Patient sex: M
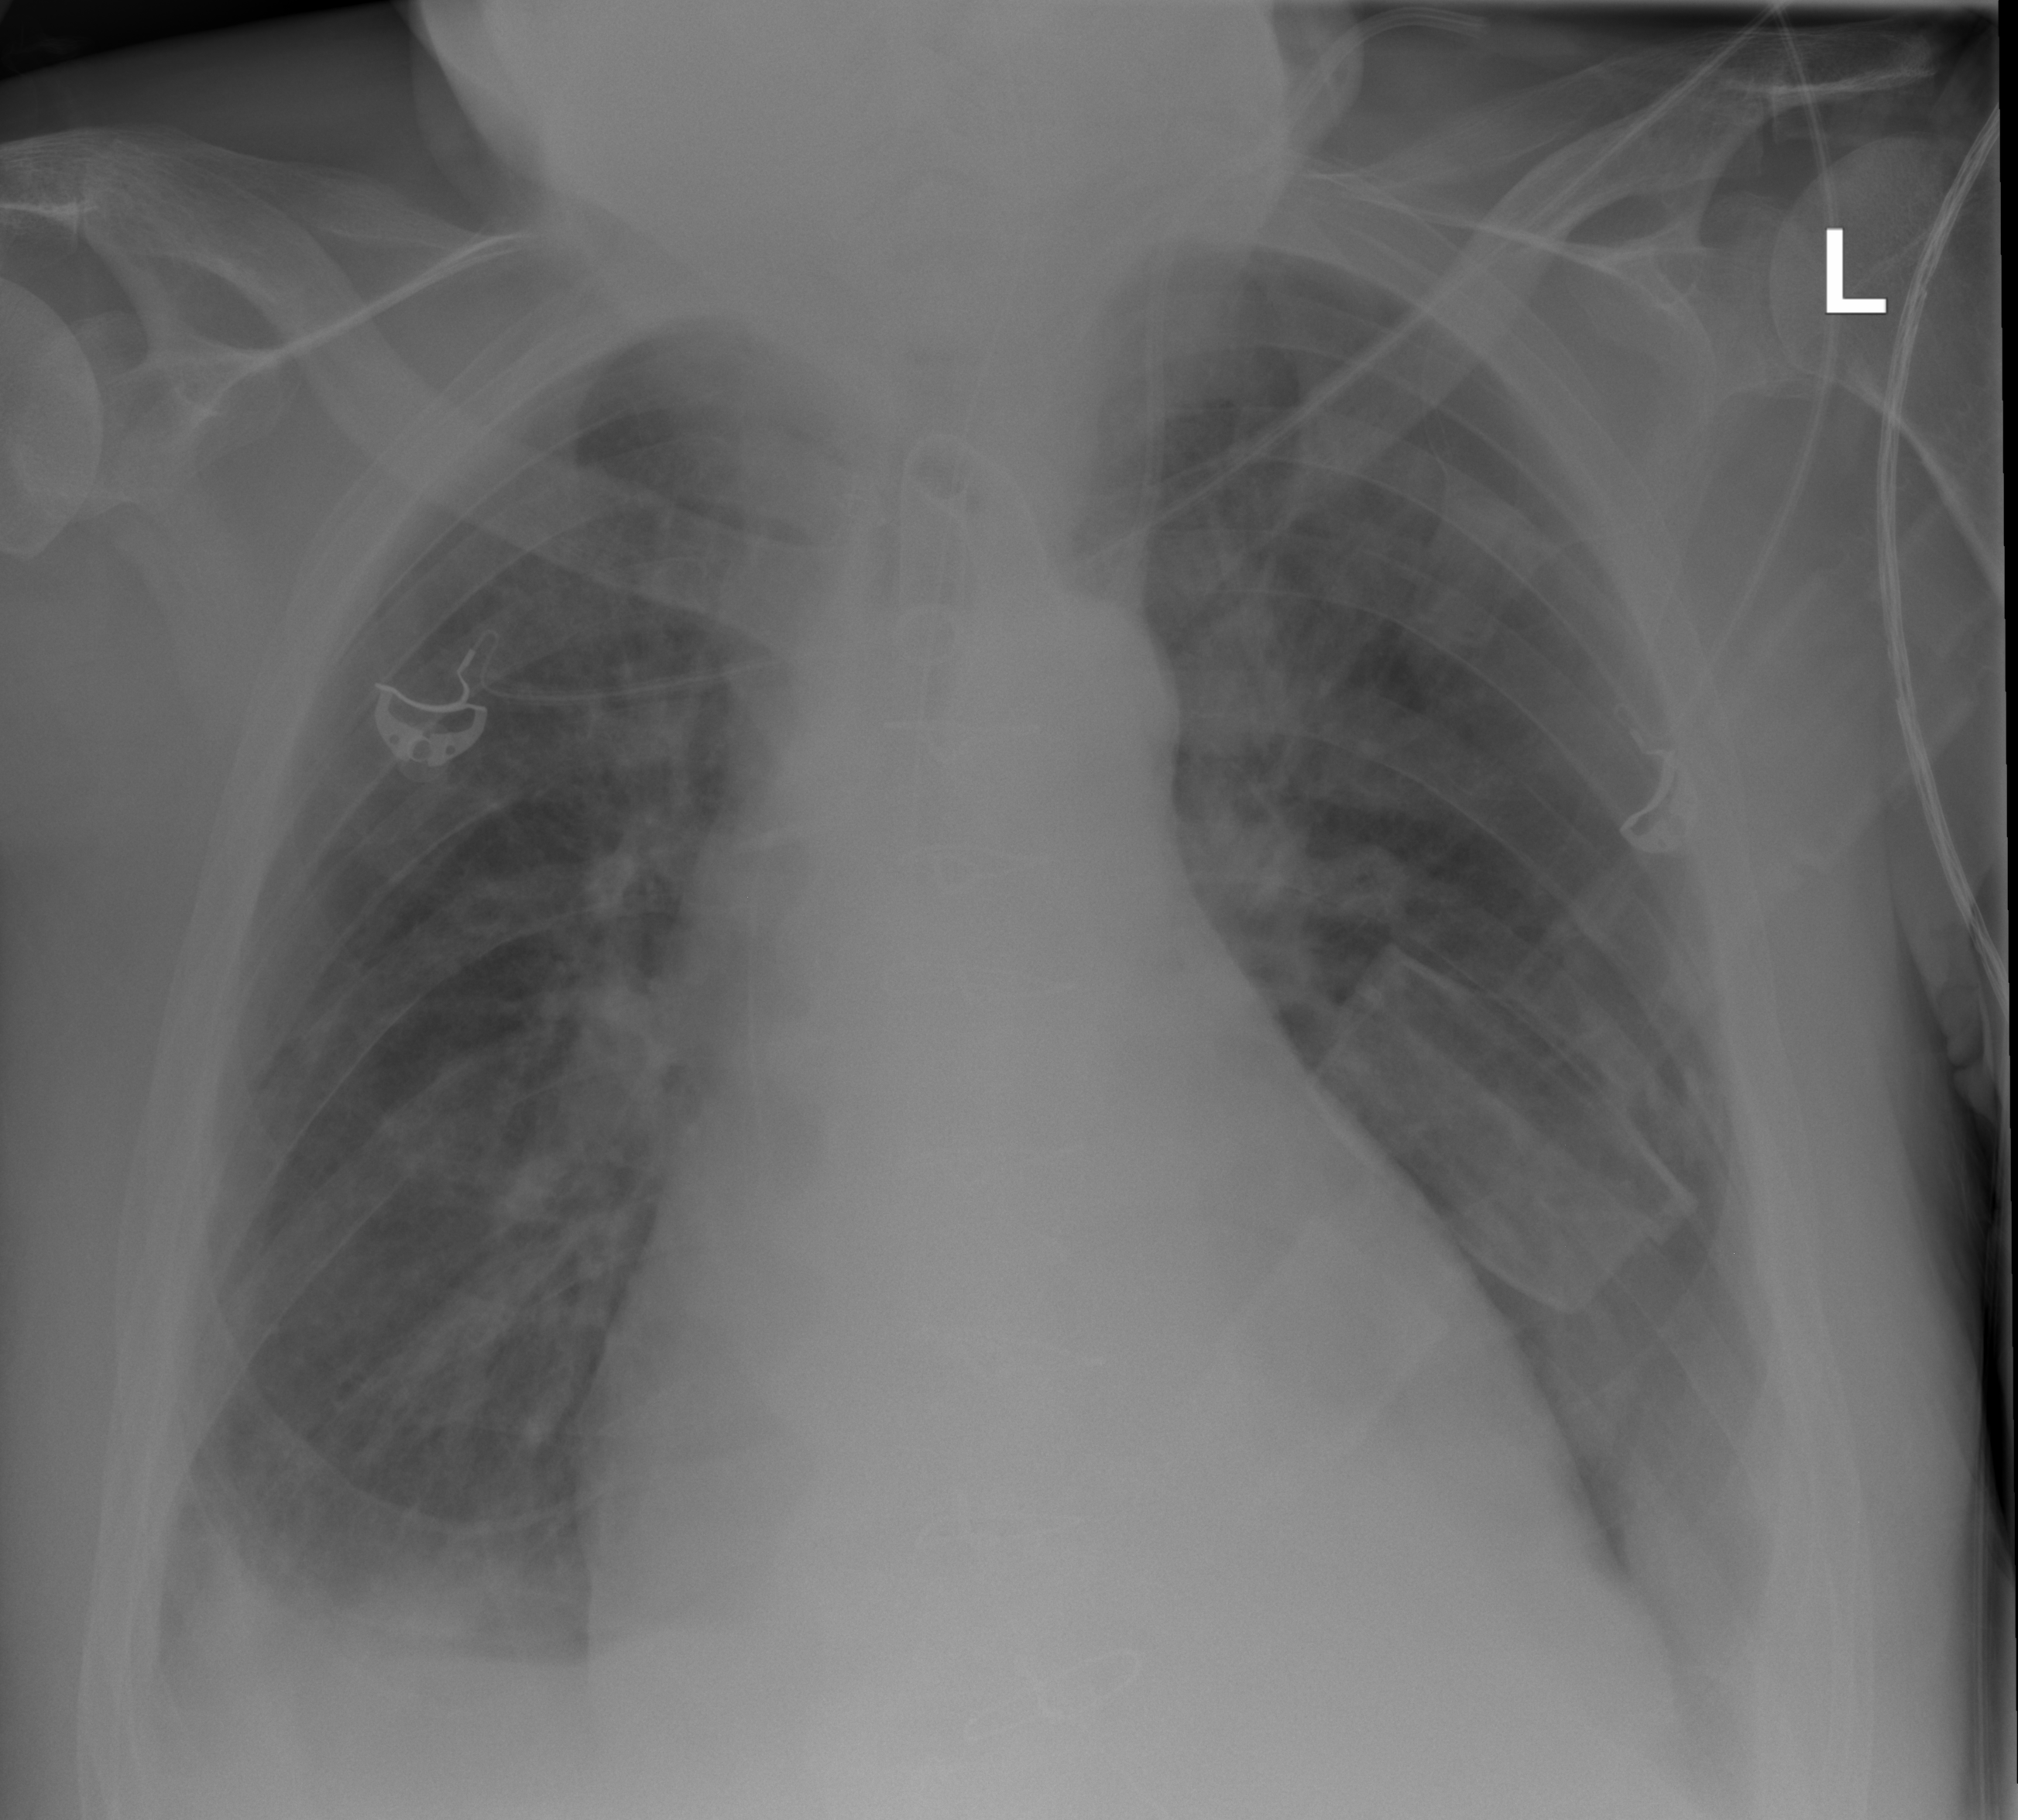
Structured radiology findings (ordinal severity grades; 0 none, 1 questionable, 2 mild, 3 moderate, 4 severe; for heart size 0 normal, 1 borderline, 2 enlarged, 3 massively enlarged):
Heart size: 2
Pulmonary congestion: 2
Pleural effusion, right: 2
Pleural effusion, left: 3
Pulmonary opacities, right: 2
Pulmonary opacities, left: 0
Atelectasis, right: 2
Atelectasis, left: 2